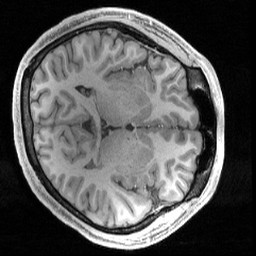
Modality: T1w
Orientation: axial
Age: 22
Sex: male
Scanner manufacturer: siemens
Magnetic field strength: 3 T
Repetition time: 2.4 s
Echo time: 0.00224 s